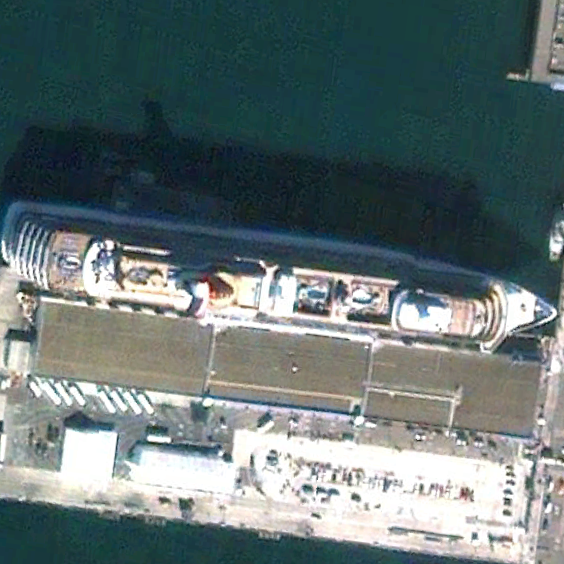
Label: Medical_ship